Aerial crown-view tile of a tropical tree (Barro Colorado Island, Panama), acquired 20240611:
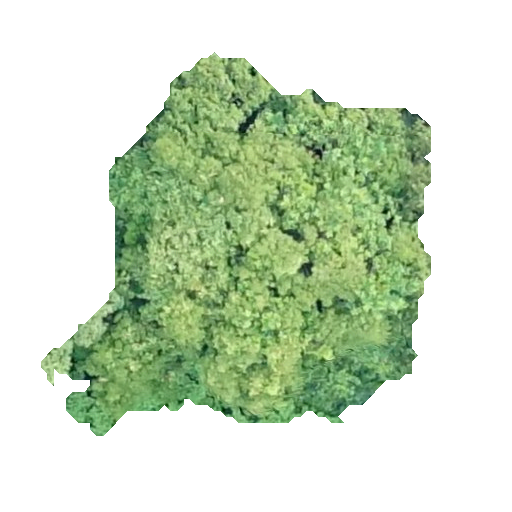
Species: Pouteria stipitata
GBIF accepted scientific name: Pouteria stipitata
Crown area: 157.241 m²